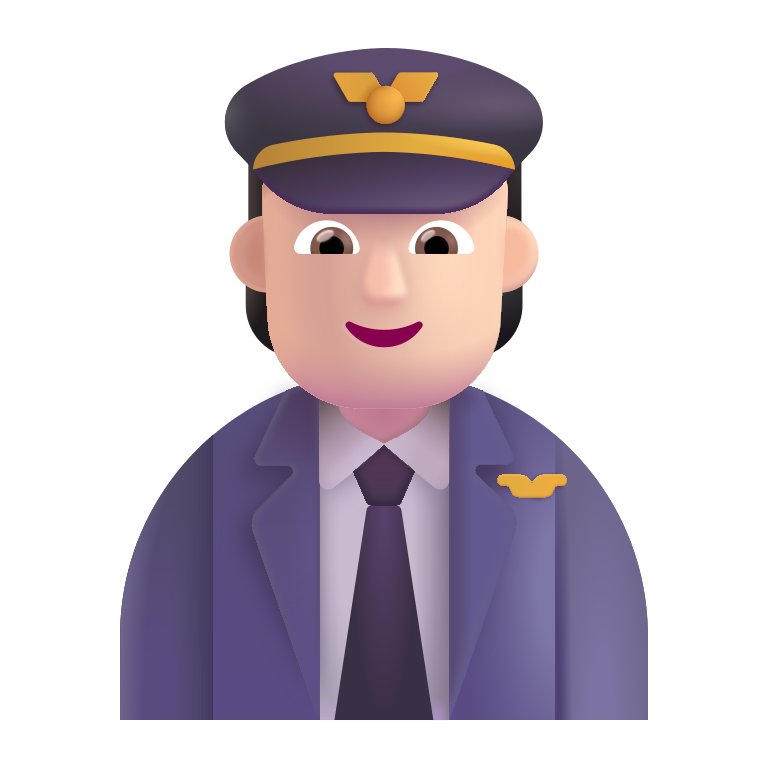
pilot color light